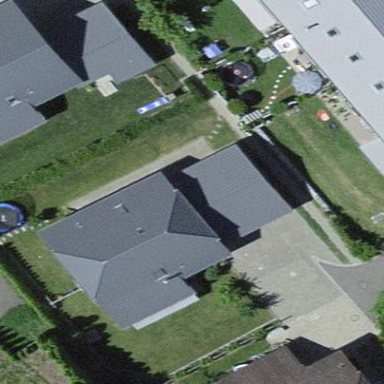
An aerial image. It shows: Garage building.